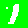
Digit: 1